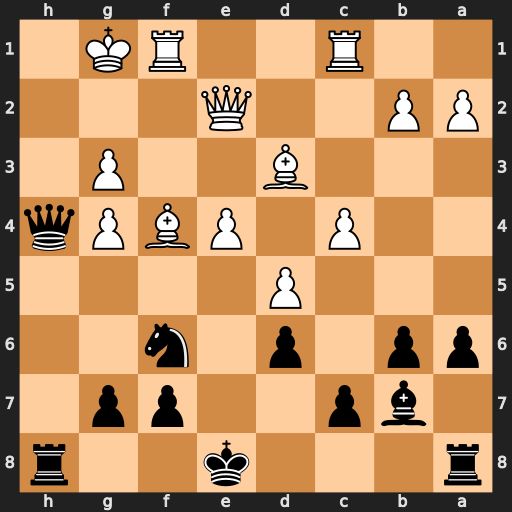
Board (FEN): r3k2r/1bp2pp1/pp1p1n2/3P4/2P1PBPq/3B2P1/PP2Q3/2R2RK1
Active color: b
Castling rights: kq
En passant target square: -
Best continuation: Qh1+ Kf2 Rh2+ Ke1 Rxe2+